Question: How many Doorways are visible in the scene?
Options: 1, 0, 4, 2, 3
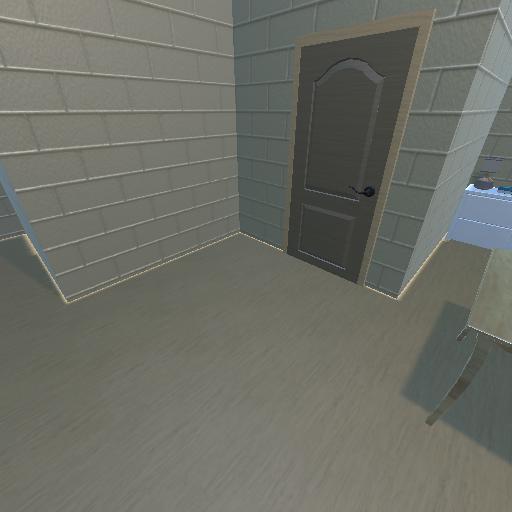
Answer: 1